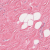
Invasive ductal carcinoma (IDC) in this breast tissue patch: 0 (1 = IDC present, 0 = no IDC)